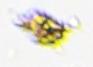
Label: Detritus